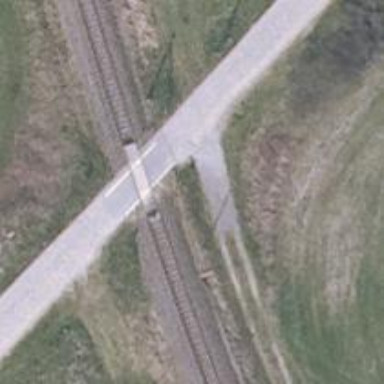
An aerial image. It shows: Level crossing along the railway.